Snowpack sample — Loveland Pass, Silver Plume, Colorado, USA (12/14/25, 10:50 AM MST)
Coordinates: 39.664, -105.882
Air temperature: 36 °F
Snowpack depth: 67 cm
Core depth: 30 cm
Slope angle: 6°, slope face: 326°
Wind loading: low
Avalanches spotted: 0
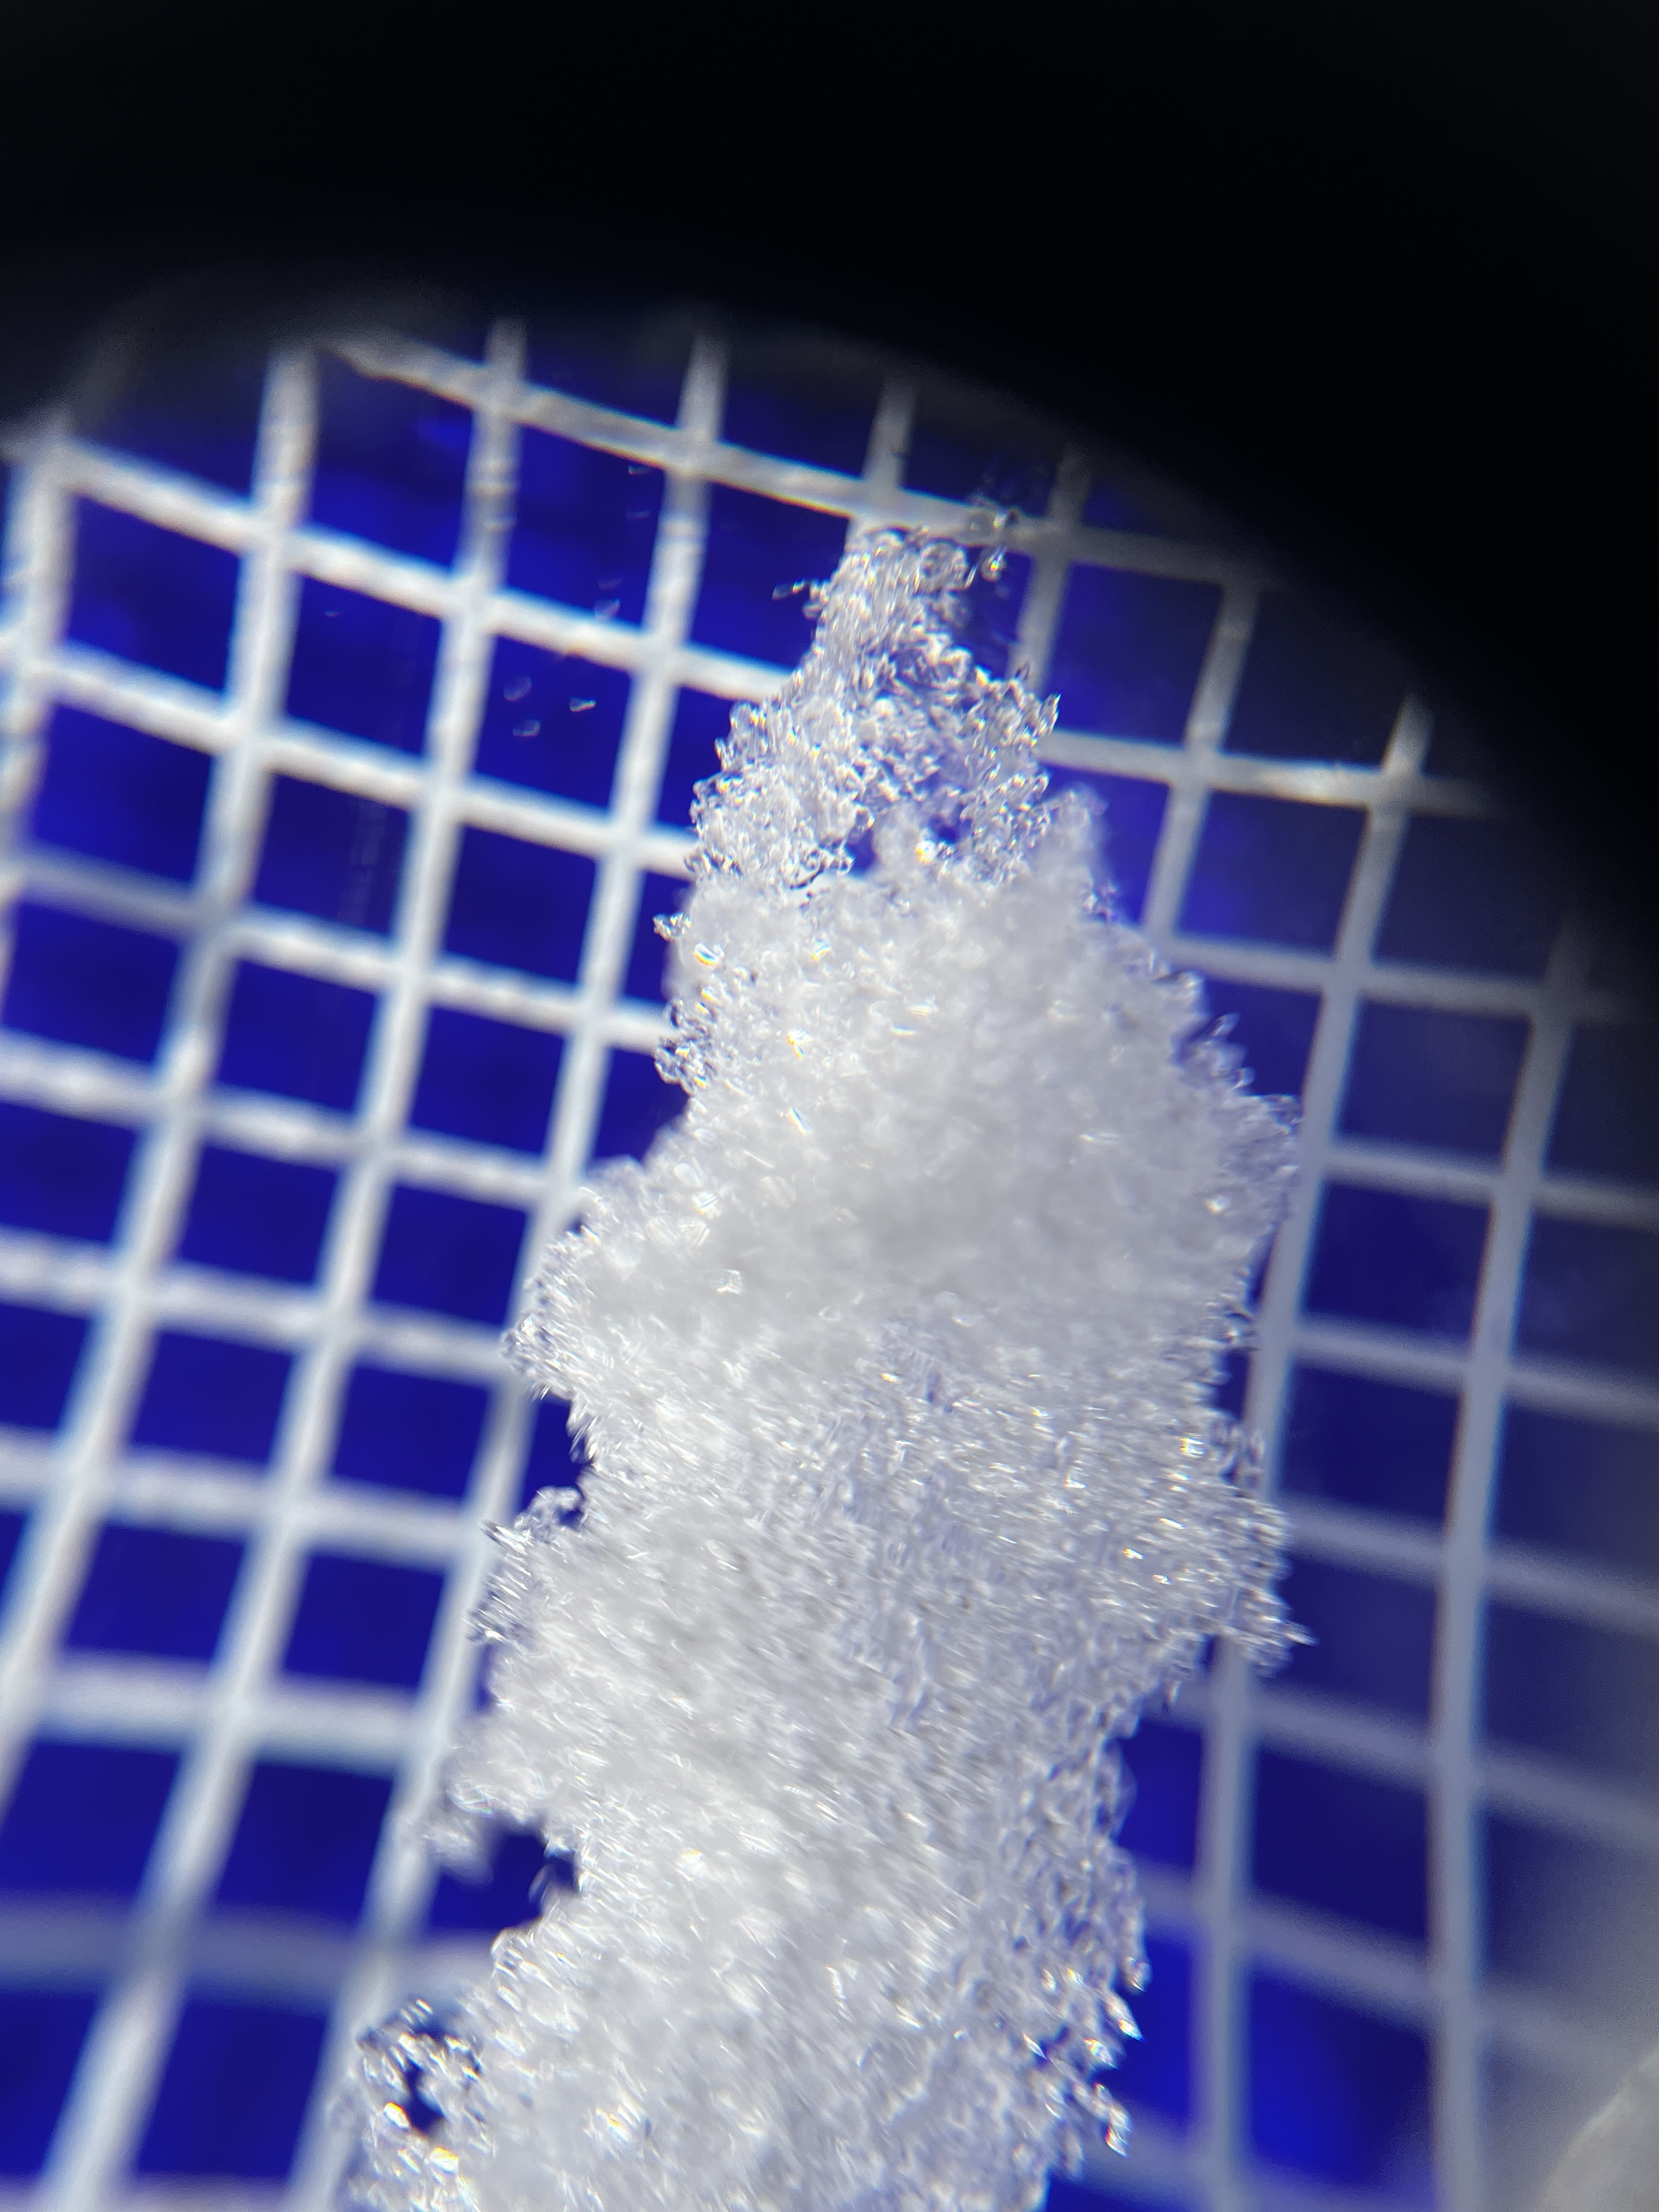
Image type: magnified_profile
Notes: No avalanches spotted, very late start to the season with minimal snowpack